Interaction volume radius: 5 \u00c5
Interaction volume height: 15 \u00c5
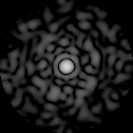
Disorder parameter: 0.8223